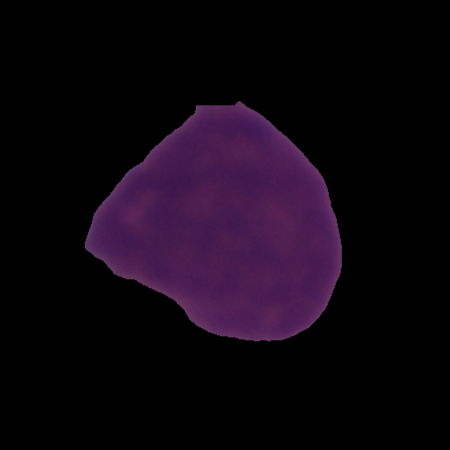
Label: cancer